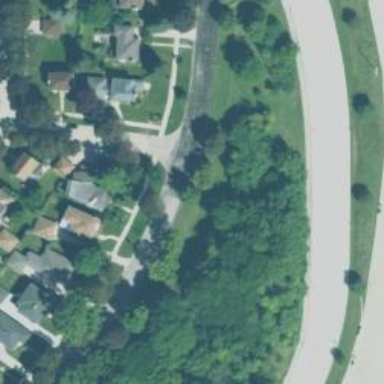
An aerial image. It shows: Residential road with separate sidewalk.